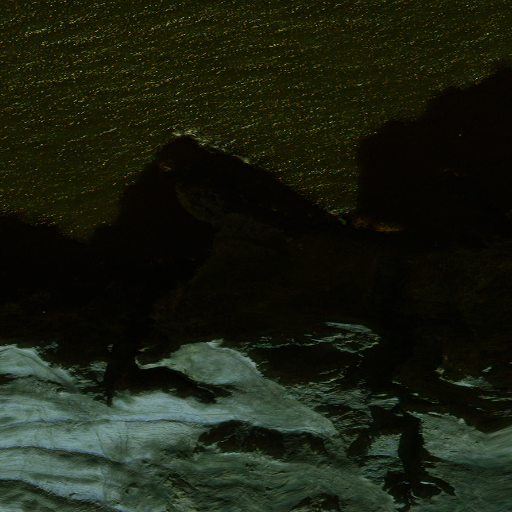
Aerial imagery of cape in Alaska named Middle Cape containing only unknown